Question: When I try to plot a circle using RStudio, I only see part of the circle. This happens when I use draw.circle from the plotrix package and when I use grid.circle from the grid package.
This is what I see:

I just want to have a normal circle. How can I do this?
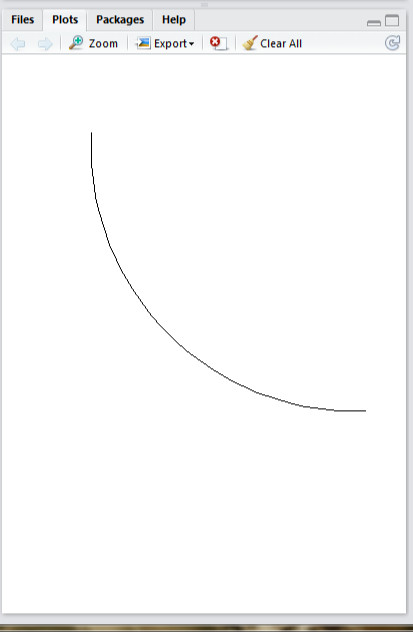
Answer: Just a shot in the dark here.
'draw.circle' only adds to the current plot. If the result cuts off the circle, the reason is that you didn't create a plotting region with room to view the circle.
Compare:
'''
plot(-3:3,-3:3,type = "n")
draw.circle(1,1,1)
'''
with this:
'''
plot(0:1,0:1,type = "n")
draw.circle(1,1,1)
'''